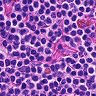
Metastatic tissue present: no